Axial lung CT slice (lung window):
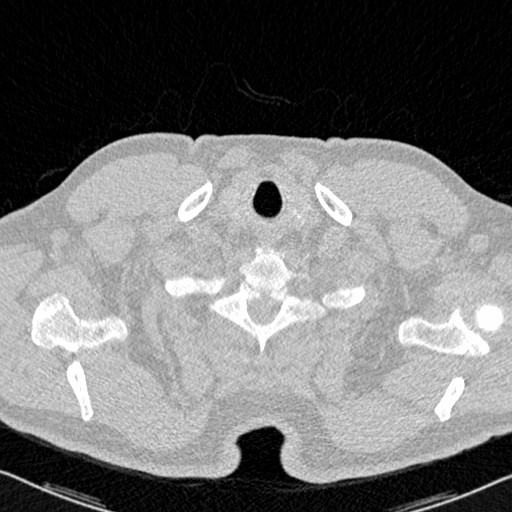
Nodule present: no